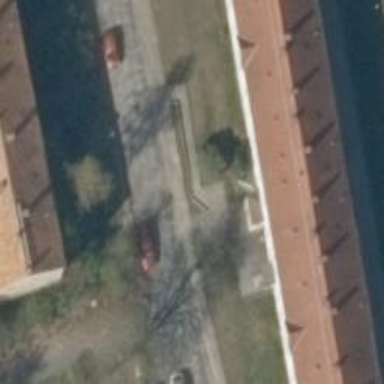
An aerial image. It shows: Gabled roof adorns the apartments building.